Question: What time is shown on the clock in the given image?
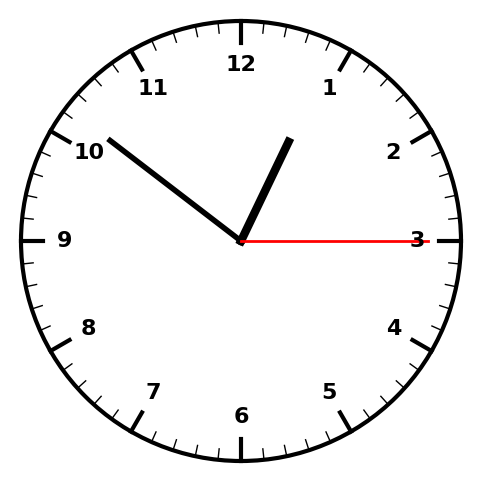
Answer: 12:51:15